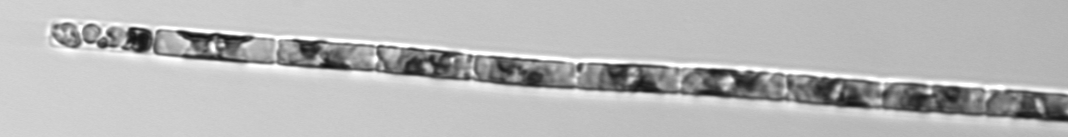
Label: Guinardia_delicatula_TAG_internal_parasite